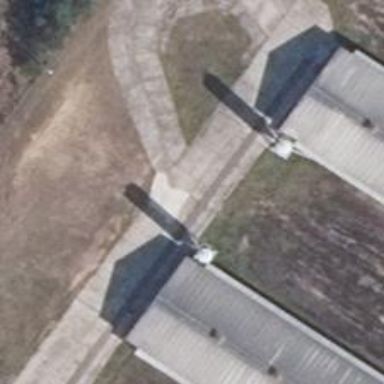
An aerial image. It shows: Silo structure.